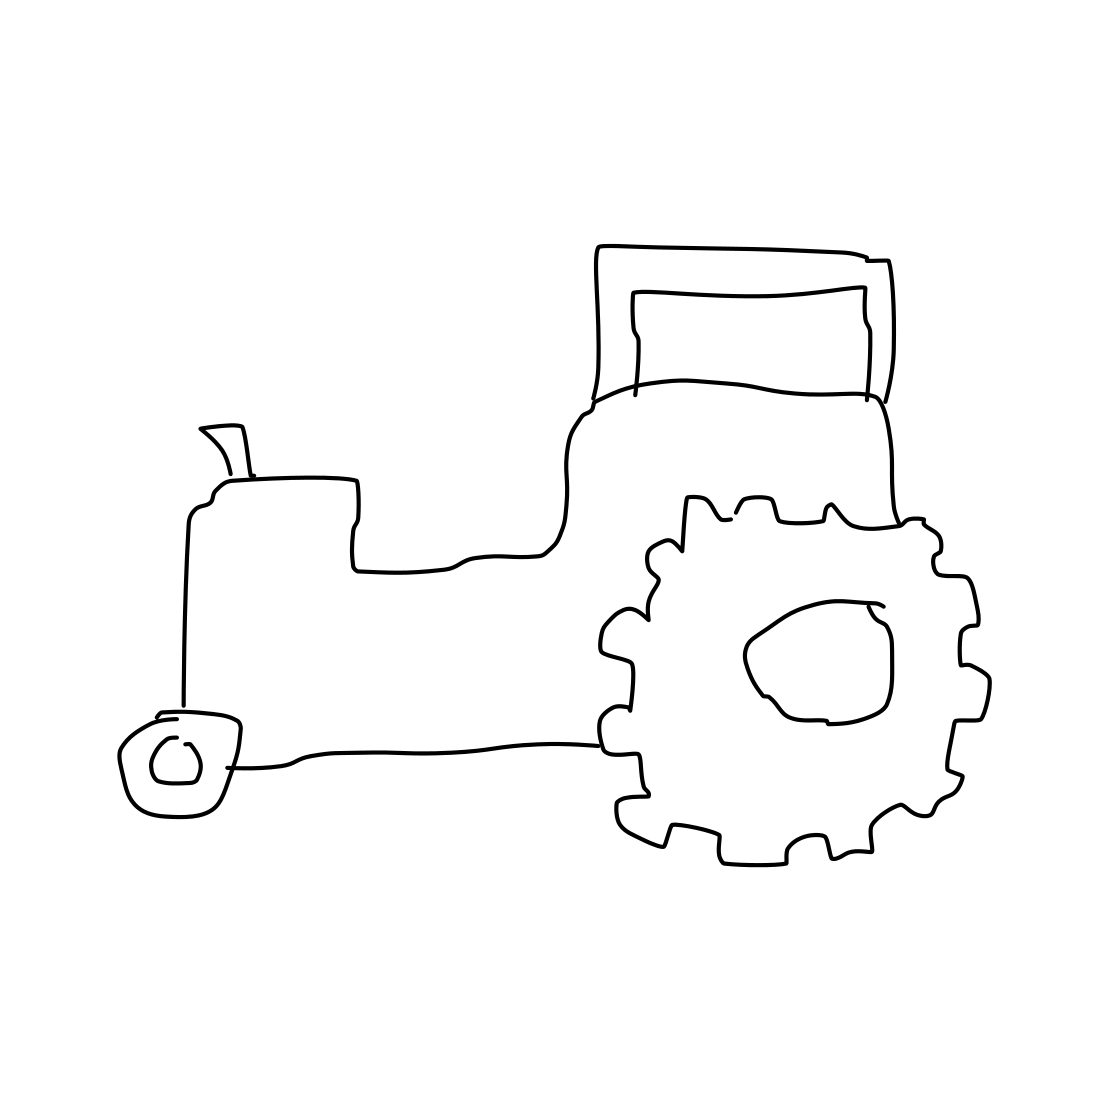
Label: tractor